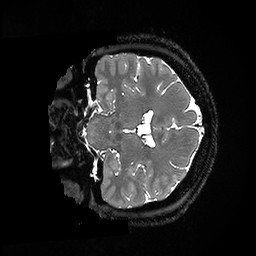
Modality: T2w
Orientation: coronal
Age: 42
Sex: female
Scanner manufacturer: ge
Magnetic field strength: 3 T
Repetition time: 3.202 s
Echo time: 0.0667 s